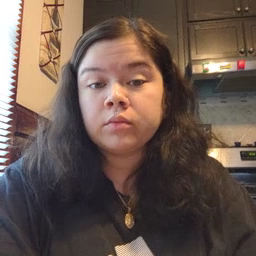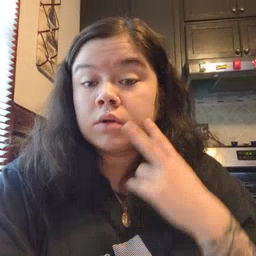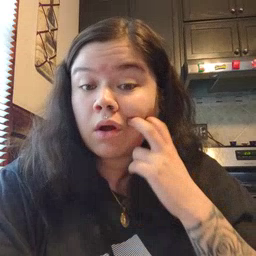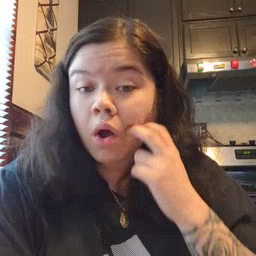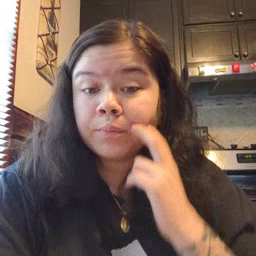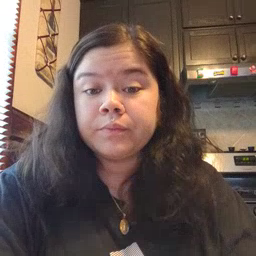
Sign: gum